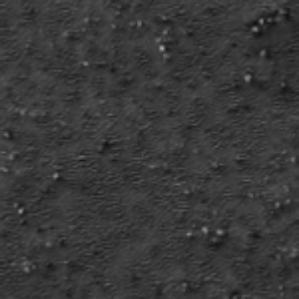
Label: frost